Question: Is there any well known established framework for C or Java or PHP to do speech recognition applications? Microphone audio input and it will recognize English words. Such as pseudo code:
'''
Speech s = new Speech();
s.input(micStream);
result = s.recognise("Hello");
if (result) { printf("Matched hello"); } else { printf("No match found"); }
'''
Download this: <URL>

1. Add the libraries
2. Copy & paste code: a) xml file put somewhere, which can be loaded from the code: https://gist.github.com/<PHONE> b) use this: package edu.cmu.sphinx.demo.hellowrld;
import edu.cmu.sphinx.frontend.util.Microphone;
import edu.cmu.sphinx.recognizer.Recognizer;
import edu.cmu.sphinx.result.Result;
import edu.cmu.sphinx.util.props.ConfigurationManager;
import java.io.IOException;
import java.util.logging.Level;
import java.util.logging.Logger;
import models.Tts;
public class Speech {
public static void main(String[] args) {
ConfigurationManager cm;
if (args.length > 0) {
cm = new ConfigurationManager(args[0]);
} else {
///tmp/helloworld.config.xml
cm = new ConfigurationManager(Speech.class.getResource("speech.config.xml"));
}
Recognizer recognizer = (Recognizer) cm.lookup("recognizer");
recognizer.allocate();
Microphone microphone = (Microphone) cm.lookup("microphone");
if (!microphone.startRecording()) {
System.out.println("Cannot start microphone.");
recognizer.deallocate();
System.exit(1);
}
System.out.println("Say: (Hello | call) ( Naam | Baam | Caam | Some )");
while (true) {
System.out.println("Start speaking. Press Ctrl-C to quit.
");
Result result = recognizer.recognize();
if (result != null) {
String resultText = result.getBestFinalResultNoFiller();
System.out.println("You said: " + resultText + '
');
Tts ts = new Tts();
try {
ts.load();
ts.say("Did you said: " + resultText);
} catch (IOException ex) {
}
} else {
System.out.println("I can't hear what you said.
");
}
}
}
}
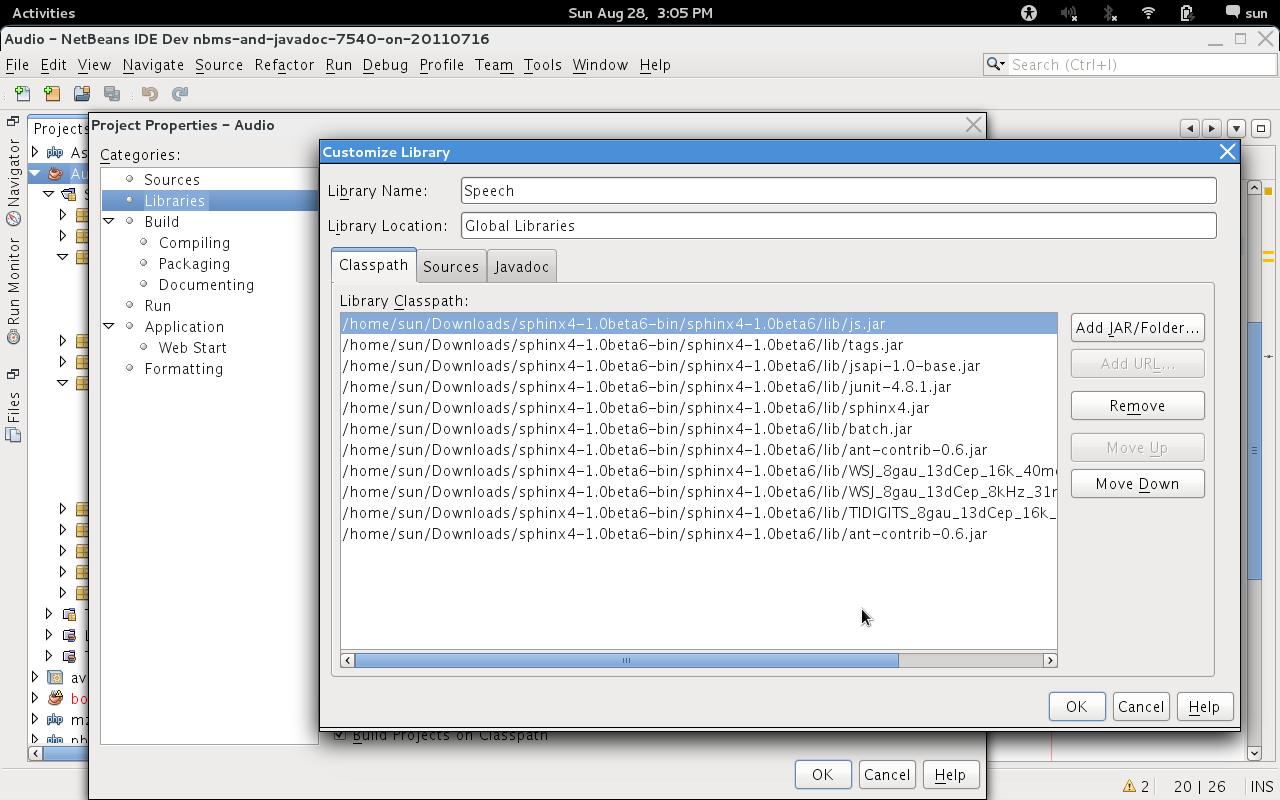
Answer: Check this out: <URL>